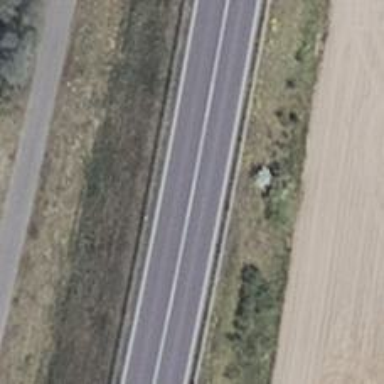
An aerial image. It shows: Embankment along primary highway. It is motorroad.